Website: lowes
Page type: delivery-shipping
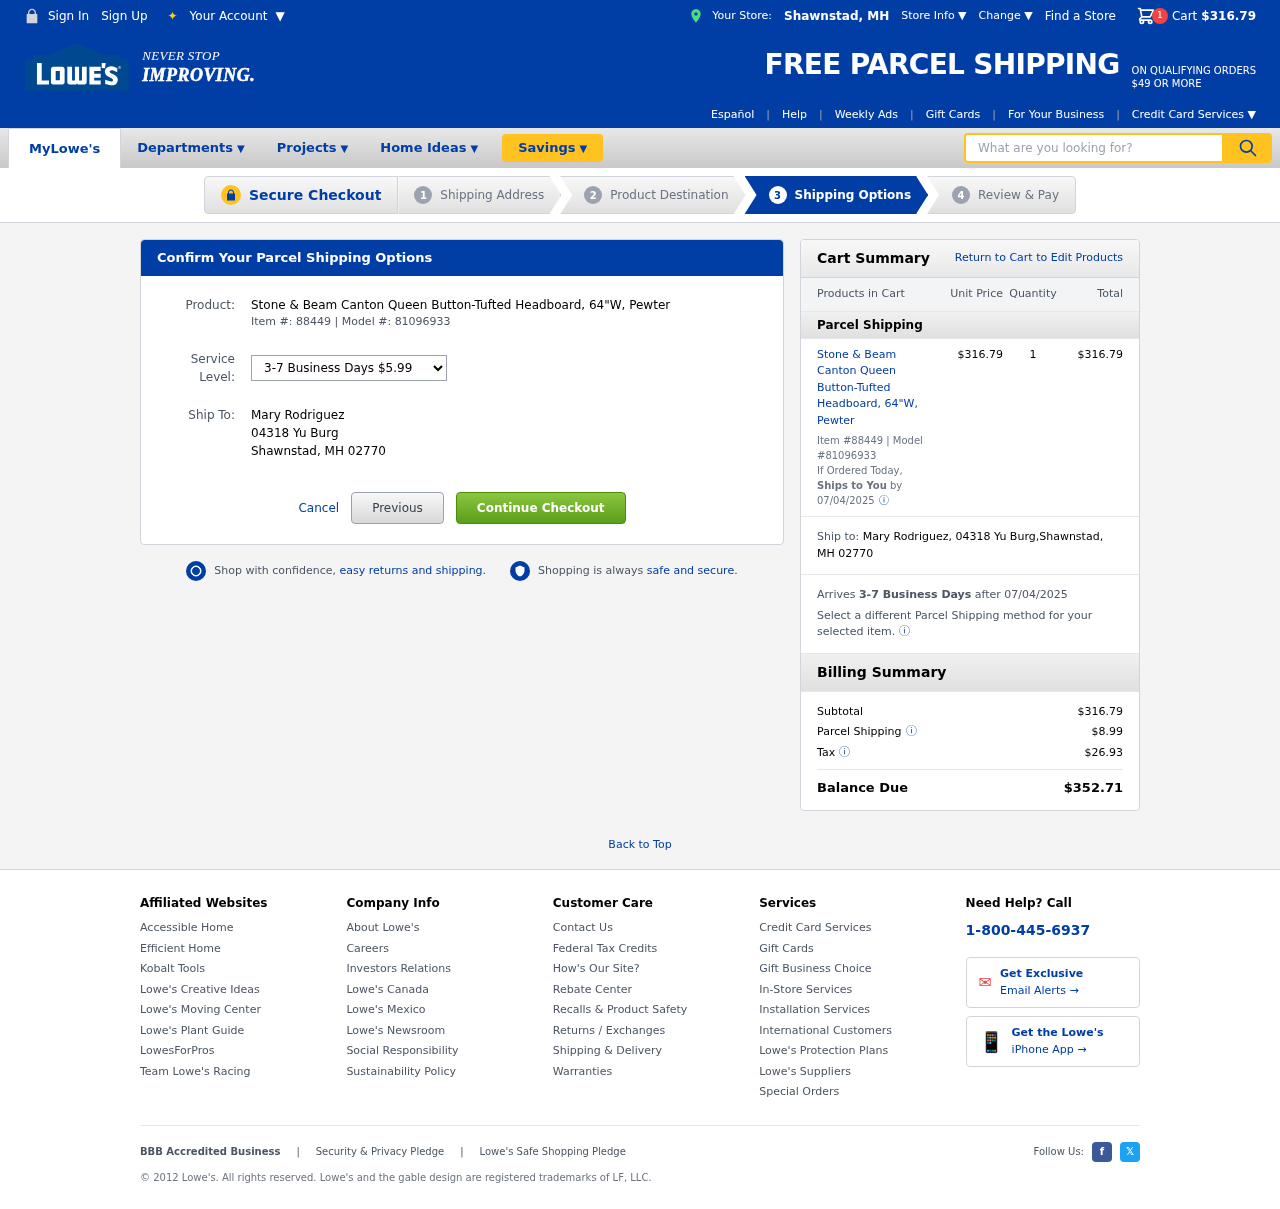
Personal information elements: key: PII_CITY
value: Shawnstad
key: PII_FULLNAME
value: Mary Rodriguez
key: PII_POSTCODE
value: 02770
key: PII_STATE_ABBR
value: MH
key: PII_STREET
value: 04318 Yu Burg
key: PII_FULLNAME2
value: Mary Rodriguez
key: PII_CITY2
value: Shawnstad
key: PII_STATE_ABBR2
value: MH
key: PII_POSTCODE_FULL
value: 02770
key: PII_POSTCODE_NUMERIC
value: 2770
Product elements: key: PRODUCT1_NAME
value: Stone & Beam Canton Queen Button-Tufted Headboard, 64"W, Pewter
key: PRODUCT1_PRICE
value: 316.79
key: PRODUCT1_QUANTITY
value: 1
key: PRODUCT1_ITEM_NUMBER
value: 88449
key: PRODUCT1_MODEL_NUMBER
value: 81096933
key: PRODUCT1_NAME2
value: Stone & Beam Canton Queen Button-Tufted Headboard, 64"W, Pewter
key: PRODUCT1_ITEM_NUMBER2
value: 88449
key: PRODUCT1_MODEL_NUMBER2
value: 81096933
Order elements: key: ORDER_SUBTOTAL
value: $316.79
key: ORDER_DELIVERY_DATE
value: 07/04/2025
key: ORDER_ITEM_TOTAL
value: $316.79
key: ORDER_DELIVERY_DATE2
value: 07/04/2025
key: ORDER_SHIPPING_COST
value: $8.99
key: ORDER_TAX
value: $26.93
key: ORDER_TOTAL
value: $352.71
Search elements: key: HEADER_SEARCH
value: What are you looking for?